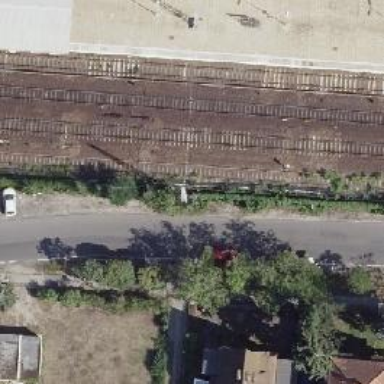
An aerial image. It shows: Railway milestone with catenary mast.